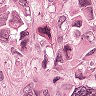
Metastatic tissue present: yes